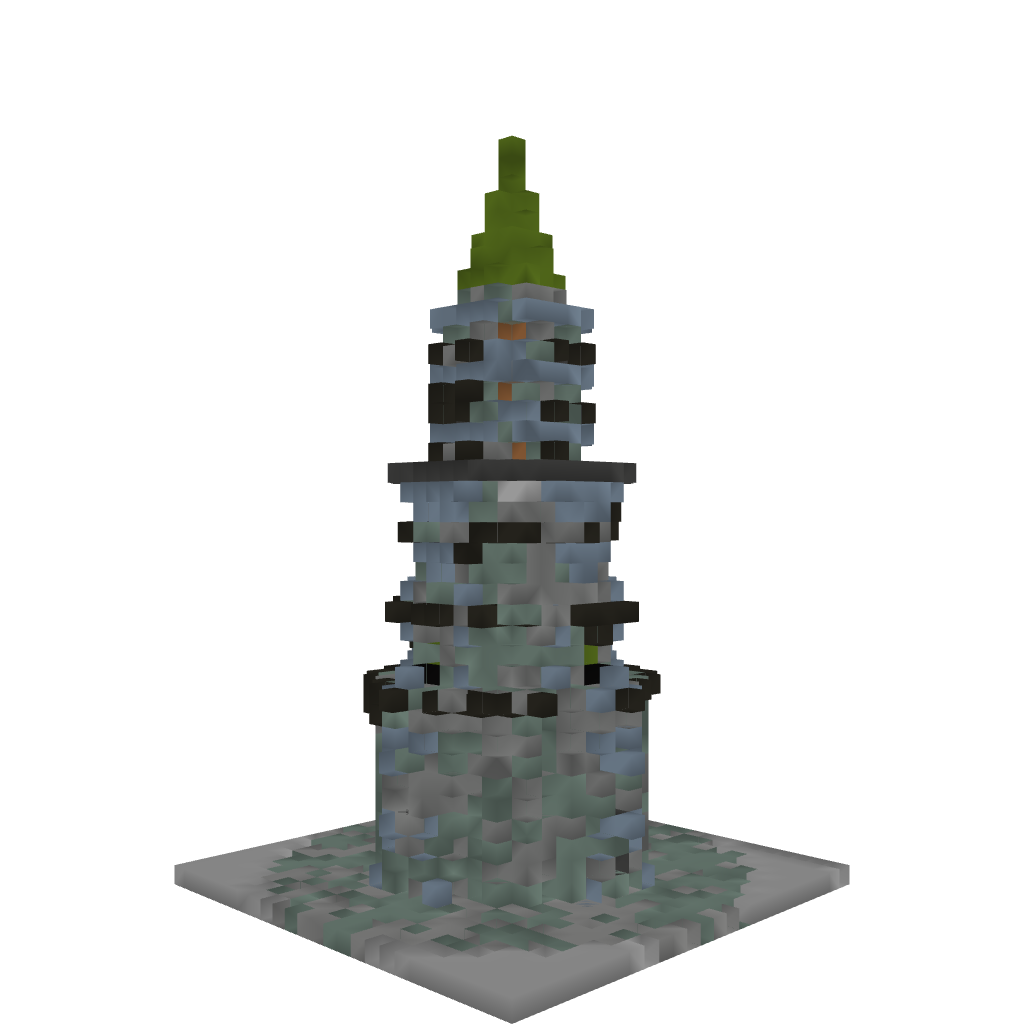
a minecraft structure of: Medieval Tower Normal